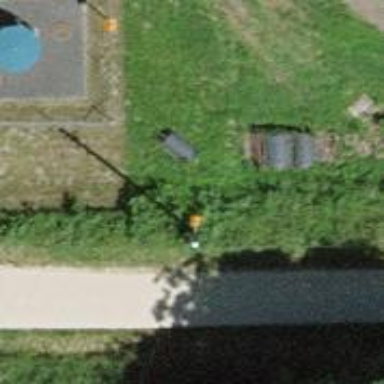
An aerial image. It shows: Pole supporting pipeline marker with roof cover.